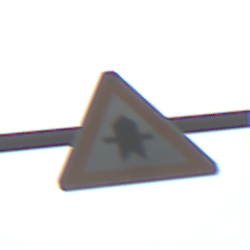
Verkehrszeichen: Vorfahrt
Umgebung: Roofed, Beach
Tageszeit: Midday
Wetter: Overcast
Licht: Natural
Jahreszeit: NotSpecified
Kontrast: LowContrast